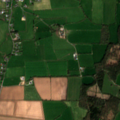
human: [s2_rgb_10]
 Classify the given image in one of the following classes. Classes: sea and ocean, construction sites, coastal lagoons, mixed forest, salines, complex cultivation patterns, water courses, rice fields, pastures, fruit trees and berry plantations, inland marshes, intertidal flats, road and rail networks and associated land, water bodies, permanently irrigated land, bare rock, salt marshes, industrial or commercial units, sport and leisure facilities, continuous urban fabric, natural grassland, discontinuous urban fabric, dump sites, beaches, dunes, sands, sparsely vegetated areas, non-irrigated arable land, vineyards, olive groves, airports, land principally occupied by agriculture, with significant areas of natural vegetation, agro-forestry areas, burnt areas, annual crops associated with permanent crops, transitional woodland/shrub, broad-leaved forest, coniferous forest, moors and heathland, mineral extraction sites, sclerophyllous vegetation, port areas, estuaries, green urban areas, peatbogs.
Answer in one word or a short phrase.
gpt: non-irrigated arable land, pastures, complex cultivation patterns, mixed forest